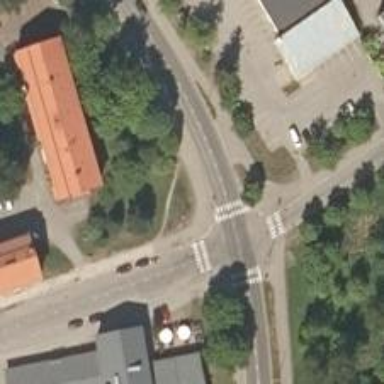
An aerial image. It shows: Asphalt cycleway with uncontrolled zebra crossing.